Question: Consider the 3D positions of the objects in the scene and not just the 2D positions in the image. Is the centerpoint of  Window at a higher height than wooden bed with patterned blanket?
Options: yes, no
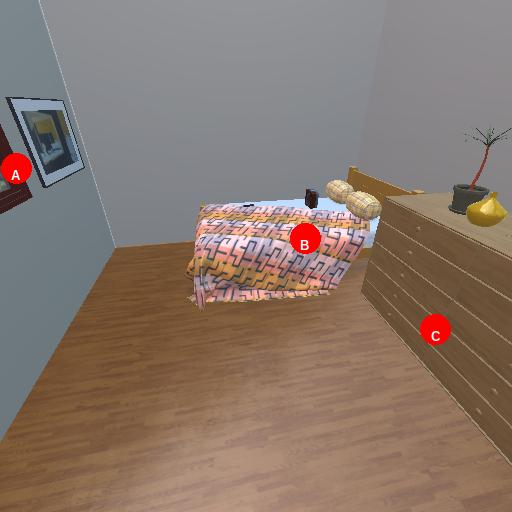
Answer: yes